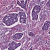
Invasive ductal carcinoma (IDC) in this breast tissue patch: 1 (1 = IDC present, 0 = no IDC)